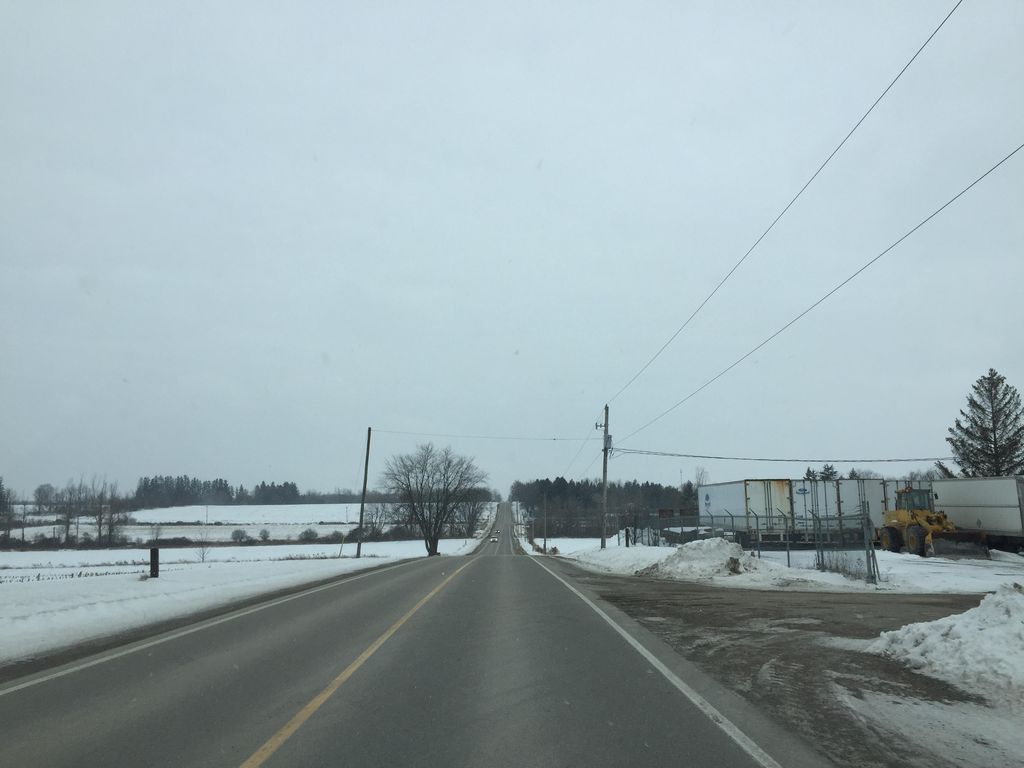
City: kitchener-waterloo